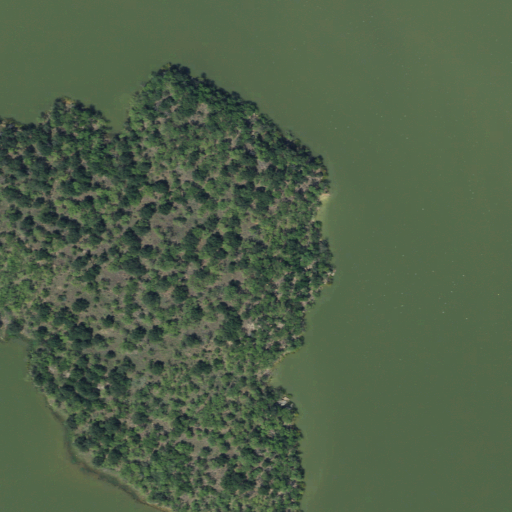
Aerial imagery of island in Texas named Goat Island containing open water, shrub, evergreen forest, and grassland